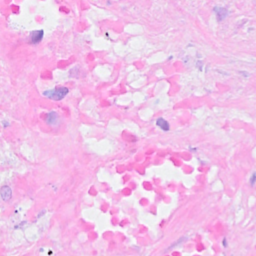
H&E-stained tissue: Breast